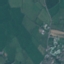
Land use / land cover: Pasture